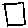
Label: square